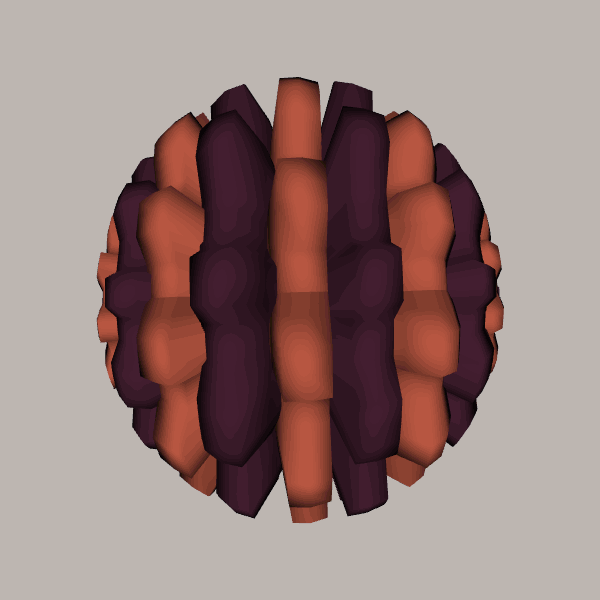
Background: light